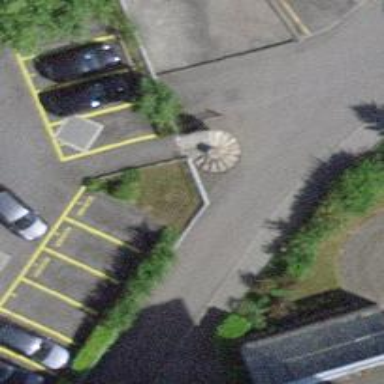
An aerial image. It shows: Set of steps on the road.